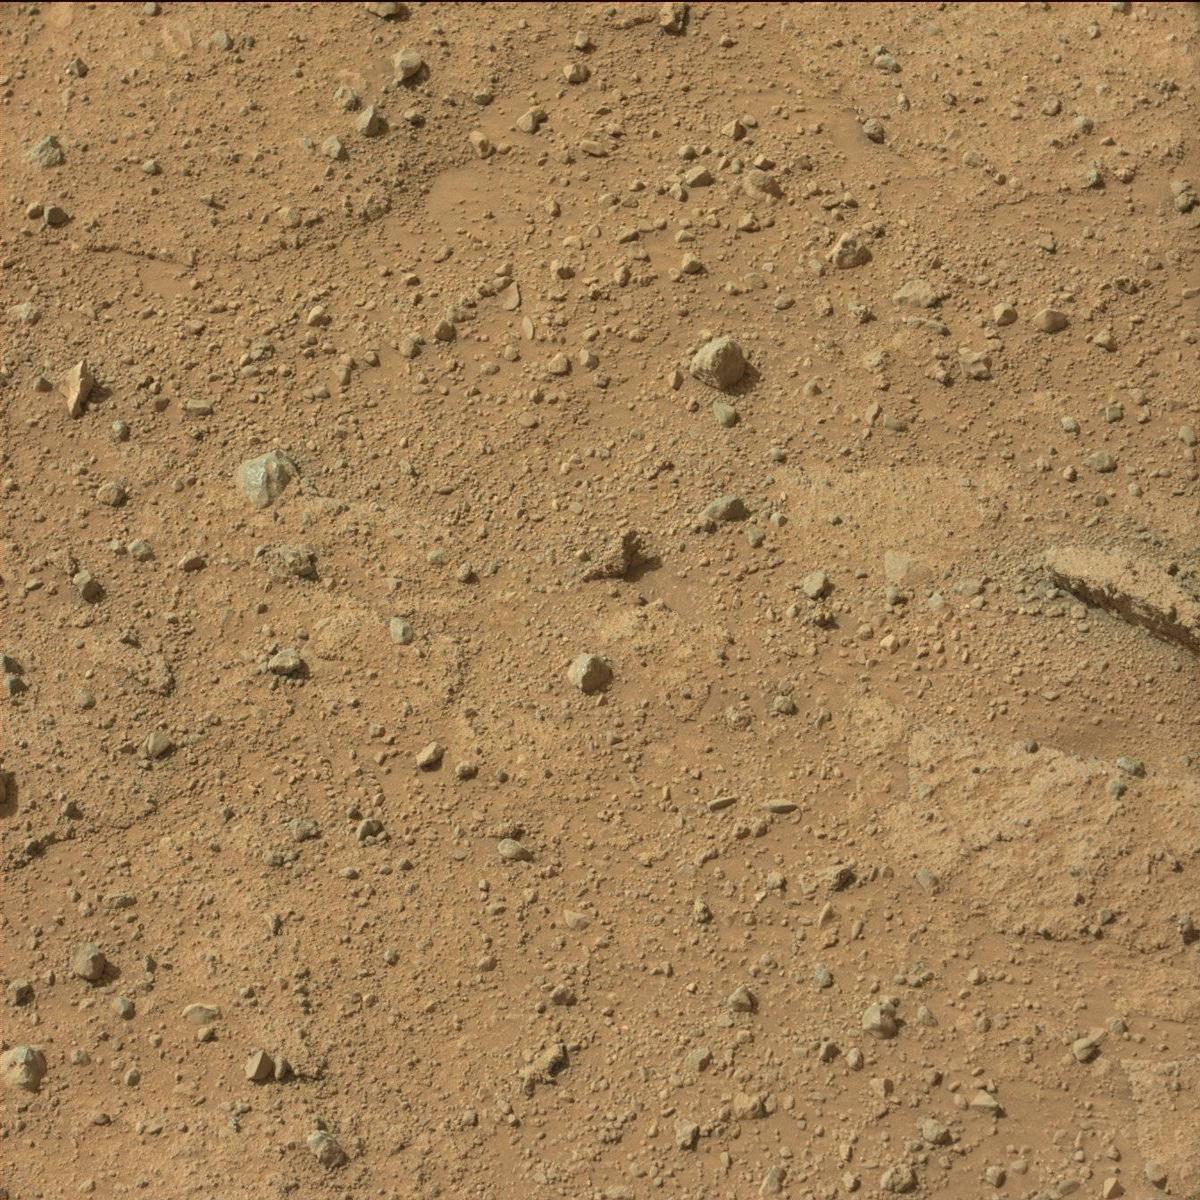
Terrain classes present: Bedrock, Rock, Sand / Soil